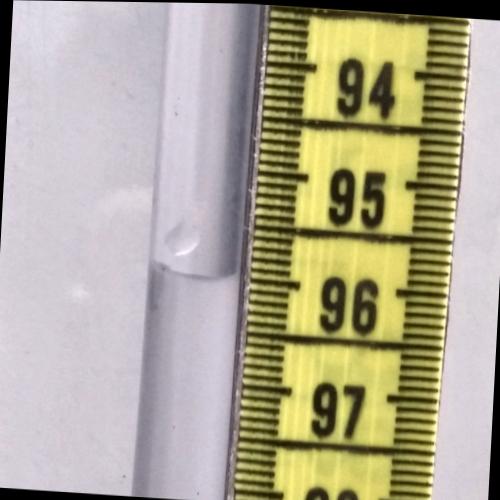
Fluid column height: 96.0 cm